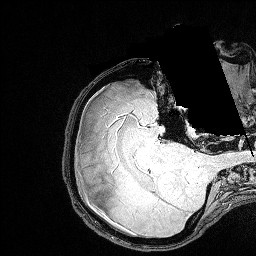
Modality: FLASH
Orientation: axial
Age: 24
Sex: female